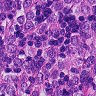
Metastatic tissue present: yes